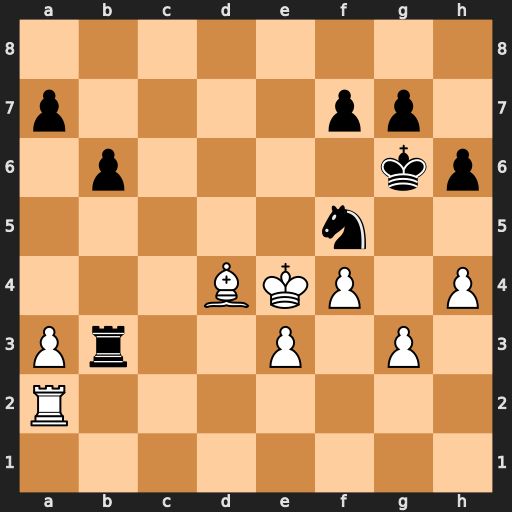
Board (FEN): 8/p4pp1/1p4kp/5n2/3BKP1P/Pr2P1P1/R7/8
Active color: w
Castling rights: -
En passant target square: -
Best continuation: h5+ Kh7 Kxf5